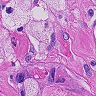
Metastatic tissue present: yes